Brain MRI, t1w sequence, axial 2D slice.
Patient: age 40, sex F, weight 78 kg, height 1.78 m
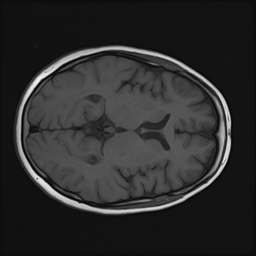